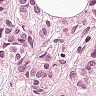
Metastatic tissue present: yes